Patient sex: F
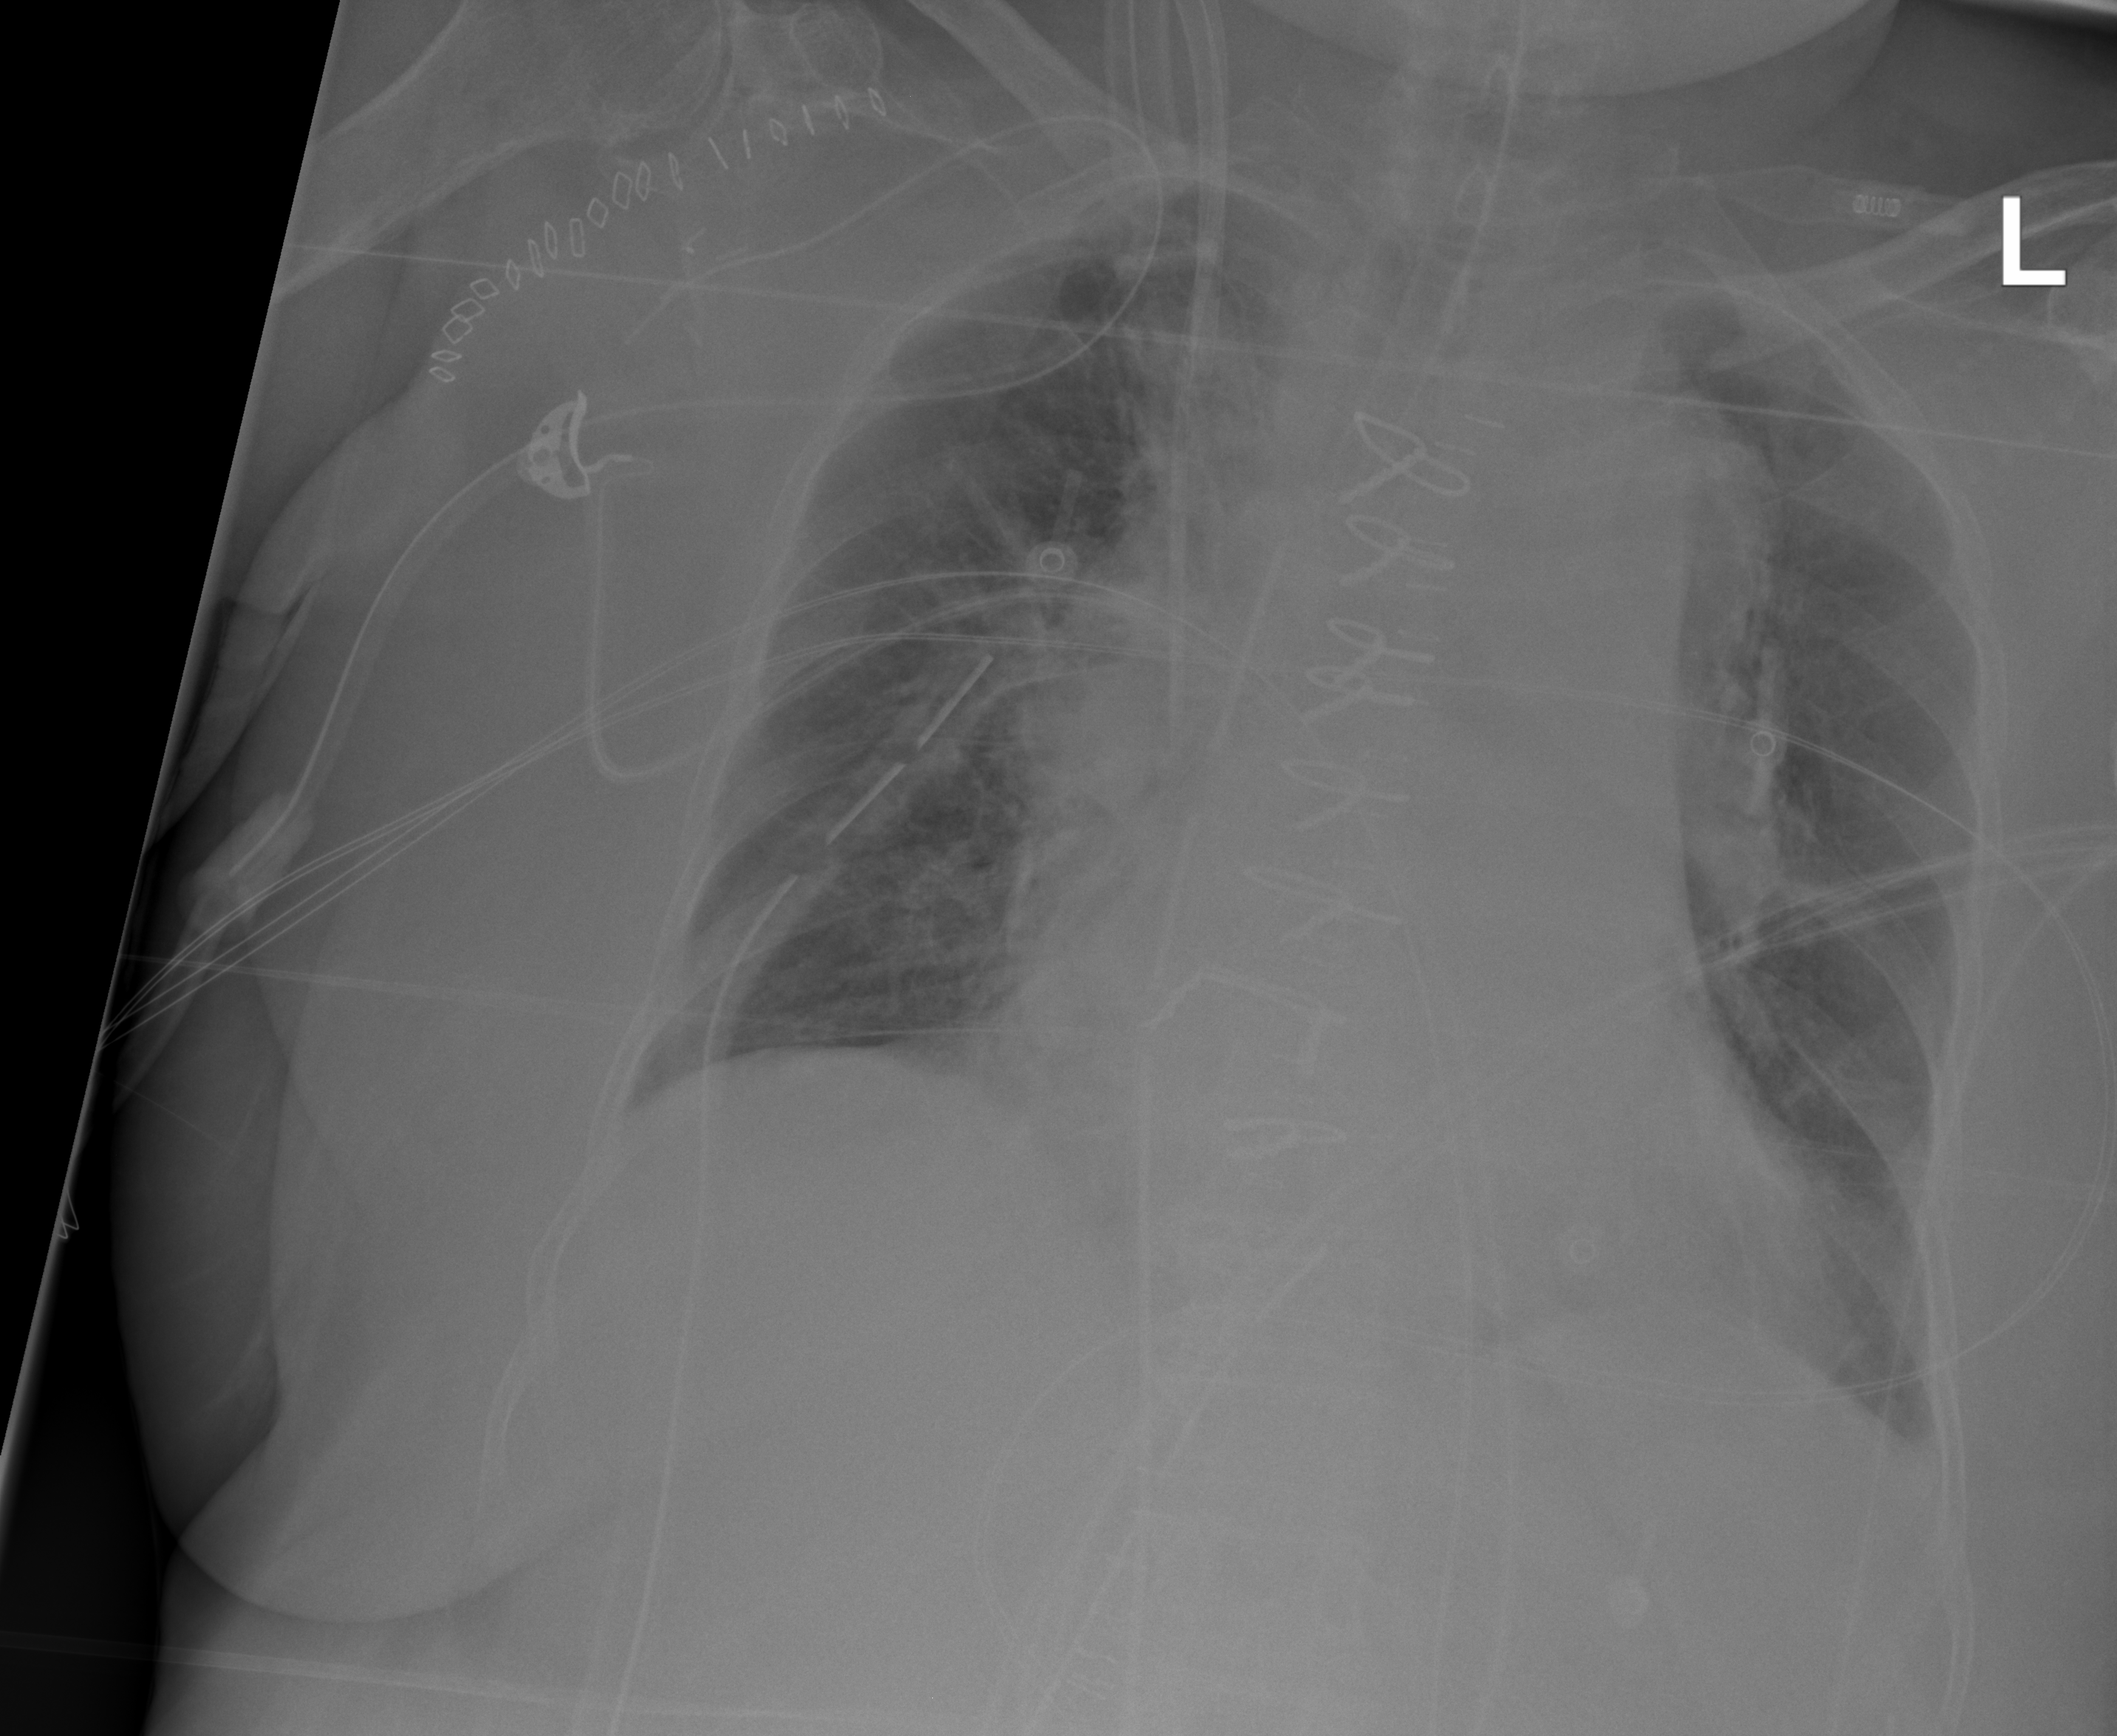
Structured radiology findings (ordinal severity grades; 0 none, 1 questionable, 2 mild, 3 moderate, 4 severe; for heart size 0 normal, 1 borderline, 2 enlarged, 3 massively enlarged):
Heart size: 2
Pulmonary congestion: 0
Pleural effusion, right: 0
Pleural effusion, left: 2
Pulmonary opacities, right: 0
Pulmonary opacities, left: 0
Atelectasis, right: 2
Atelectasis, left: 2